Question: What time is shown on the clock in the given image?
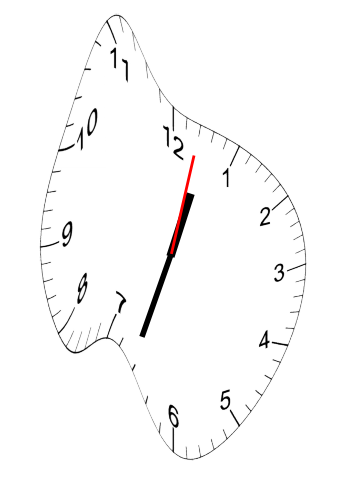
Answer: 12:33:02